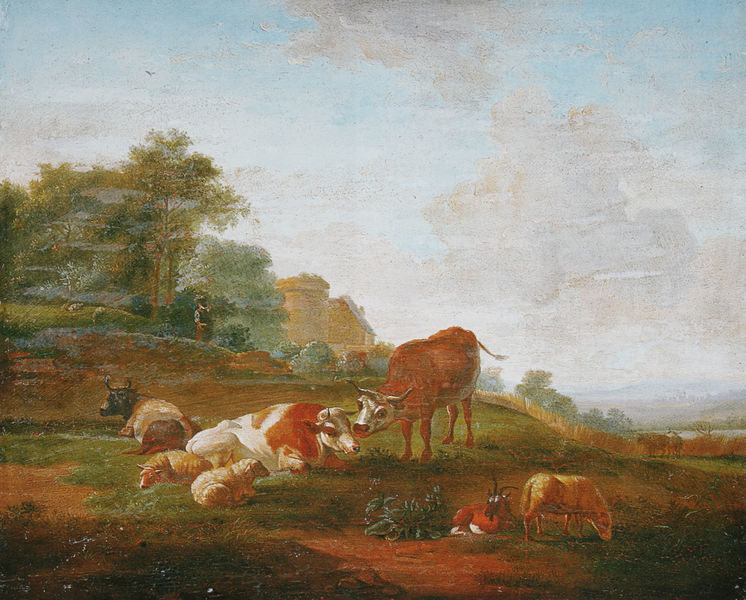
Titel: Kühe und Schafe auf der Weide
Künstler: Rudolph Jagemann
Standort: Mainz
Institution: Landesmuseum
Schlagwörter: baum, berg, blau, blätter, felsen, gemälde, himmel, laub, mann, wasser, weiß, wolken, bäume, fluss, grün, landschaft, ocker, sand, see, stadt, ufer, blume, braun, frau, hell, orange, ausblick, dach, gebäude, gras, haus, hund, hunde, rasen, rot, schloss, tier, tiere, weg, wiese, wolke, zaun, beige, augen, mensch, stehen, herr, horn, niederlande, feld, ferne, horizont, hügel, kühe, natur, strauch, vieh, weide, weite, busch, büsche, einsam, gebüsch, hütte, sträucher, boden, land, pflanze, pflanzen, tal, wald, turm, bewölkt, schwanz, liebe, liegen, abhang, acker, ernte, getreide, berge, fels, fläche, hang, dorf, grasen, herde, kuh, rind, alm, bauernhof, hof, idylle, bauer, rinder, schaf, schwein, burg, kloster, lichtung, schmusen, flecken, nature, hörner, buntvieh, kräuter, bock, schafe, hirte, hirtin, schaaf, ziegenbock, ziege, glocken, ziegen, silo, baum bäume, kälber, btaun, bueme, rasen gras, ziere, geiß, j